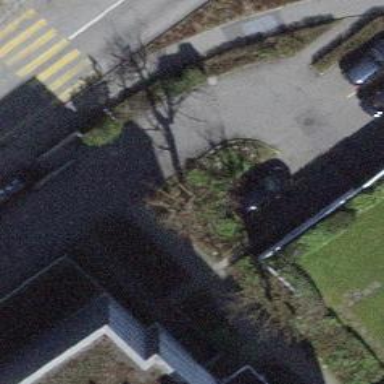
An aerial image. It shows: Road with steps.